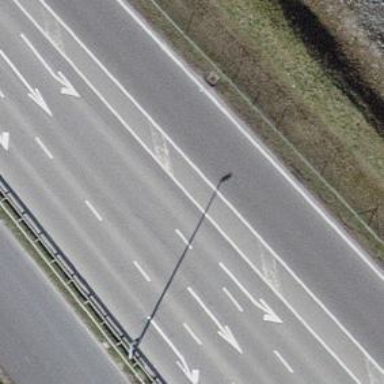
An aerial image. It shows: Secondary road.